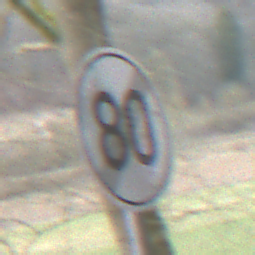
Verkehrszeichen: EndeGeschwindigkeit80
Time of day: MorningAfternoon
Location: Outdoor (Nature)
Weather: PartlyCloudy
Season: NotSpecified
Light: Natural